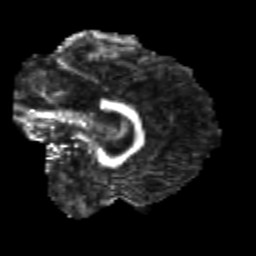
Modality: FA
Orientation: sagittal
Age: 26
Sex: male
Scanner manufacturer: siemens
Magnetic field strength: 3 T
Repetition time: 3.5 s
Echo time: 0.104 s